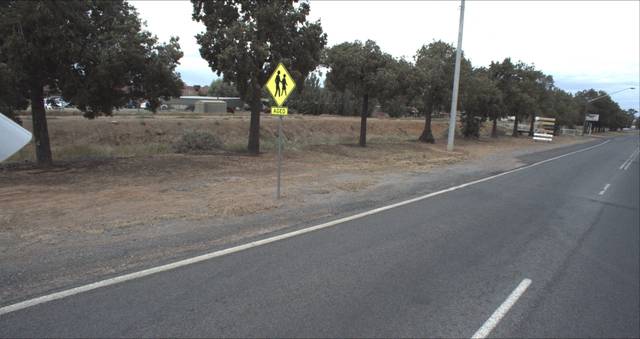
Region: Australia
Coordinates: -34.54, 146.407